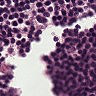
Metastatic tissue present: no